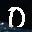
Label: 0